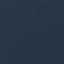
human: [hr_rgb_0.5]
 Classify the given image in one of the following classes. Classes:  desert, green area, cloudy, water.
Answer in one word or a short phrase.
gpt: water